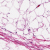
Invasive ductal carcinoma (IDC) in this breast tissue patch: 0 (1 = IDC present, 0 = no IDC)